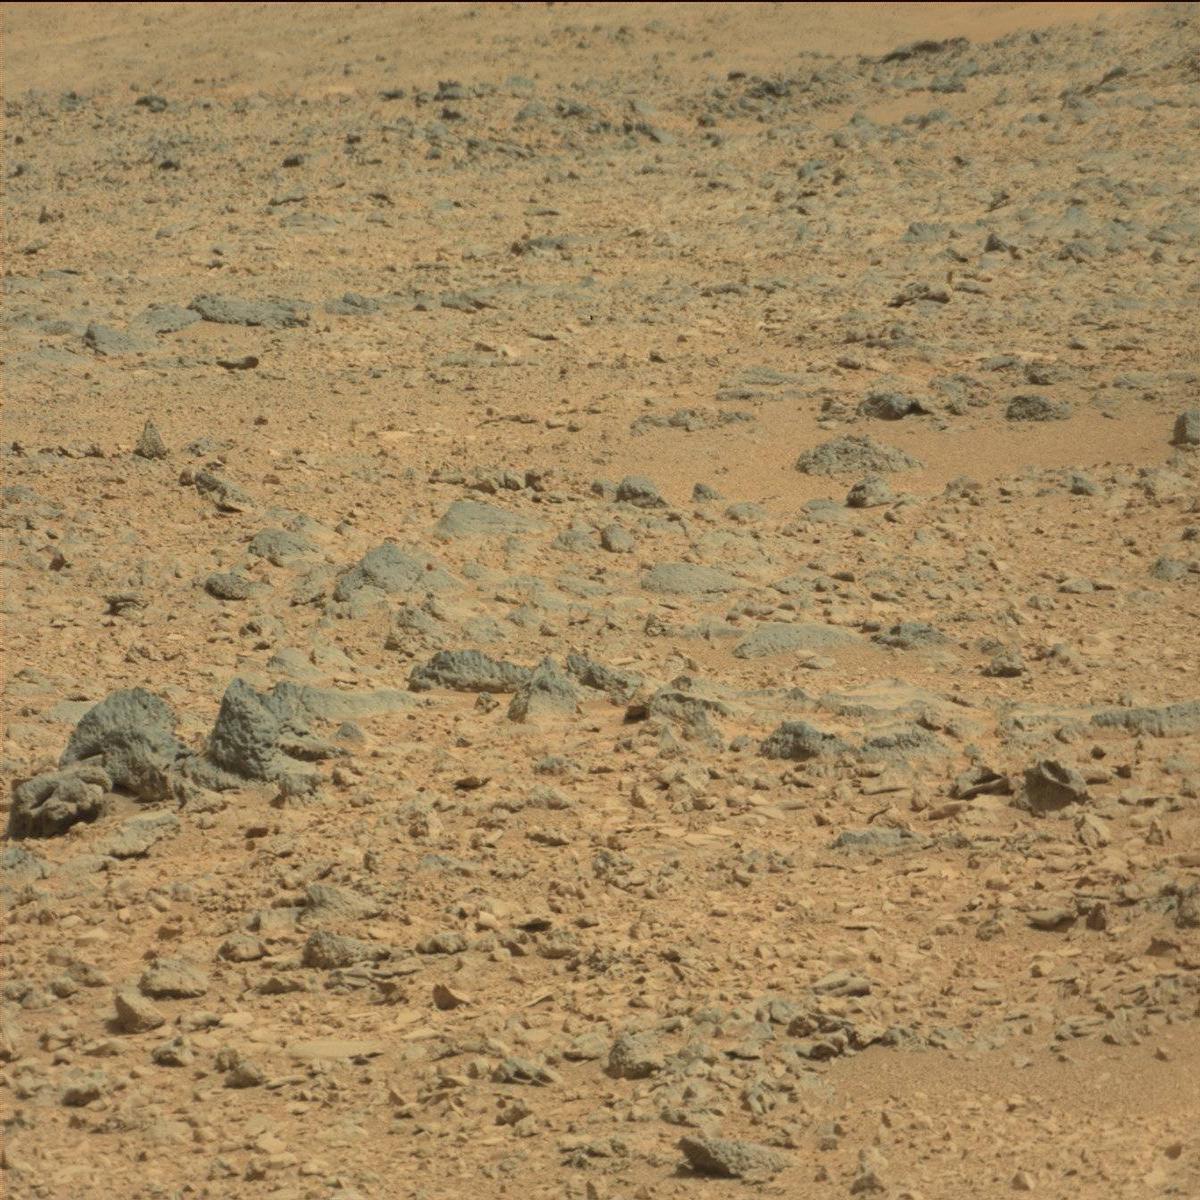
Terrain classes present: Bedrock, Rock, Sand / Soil